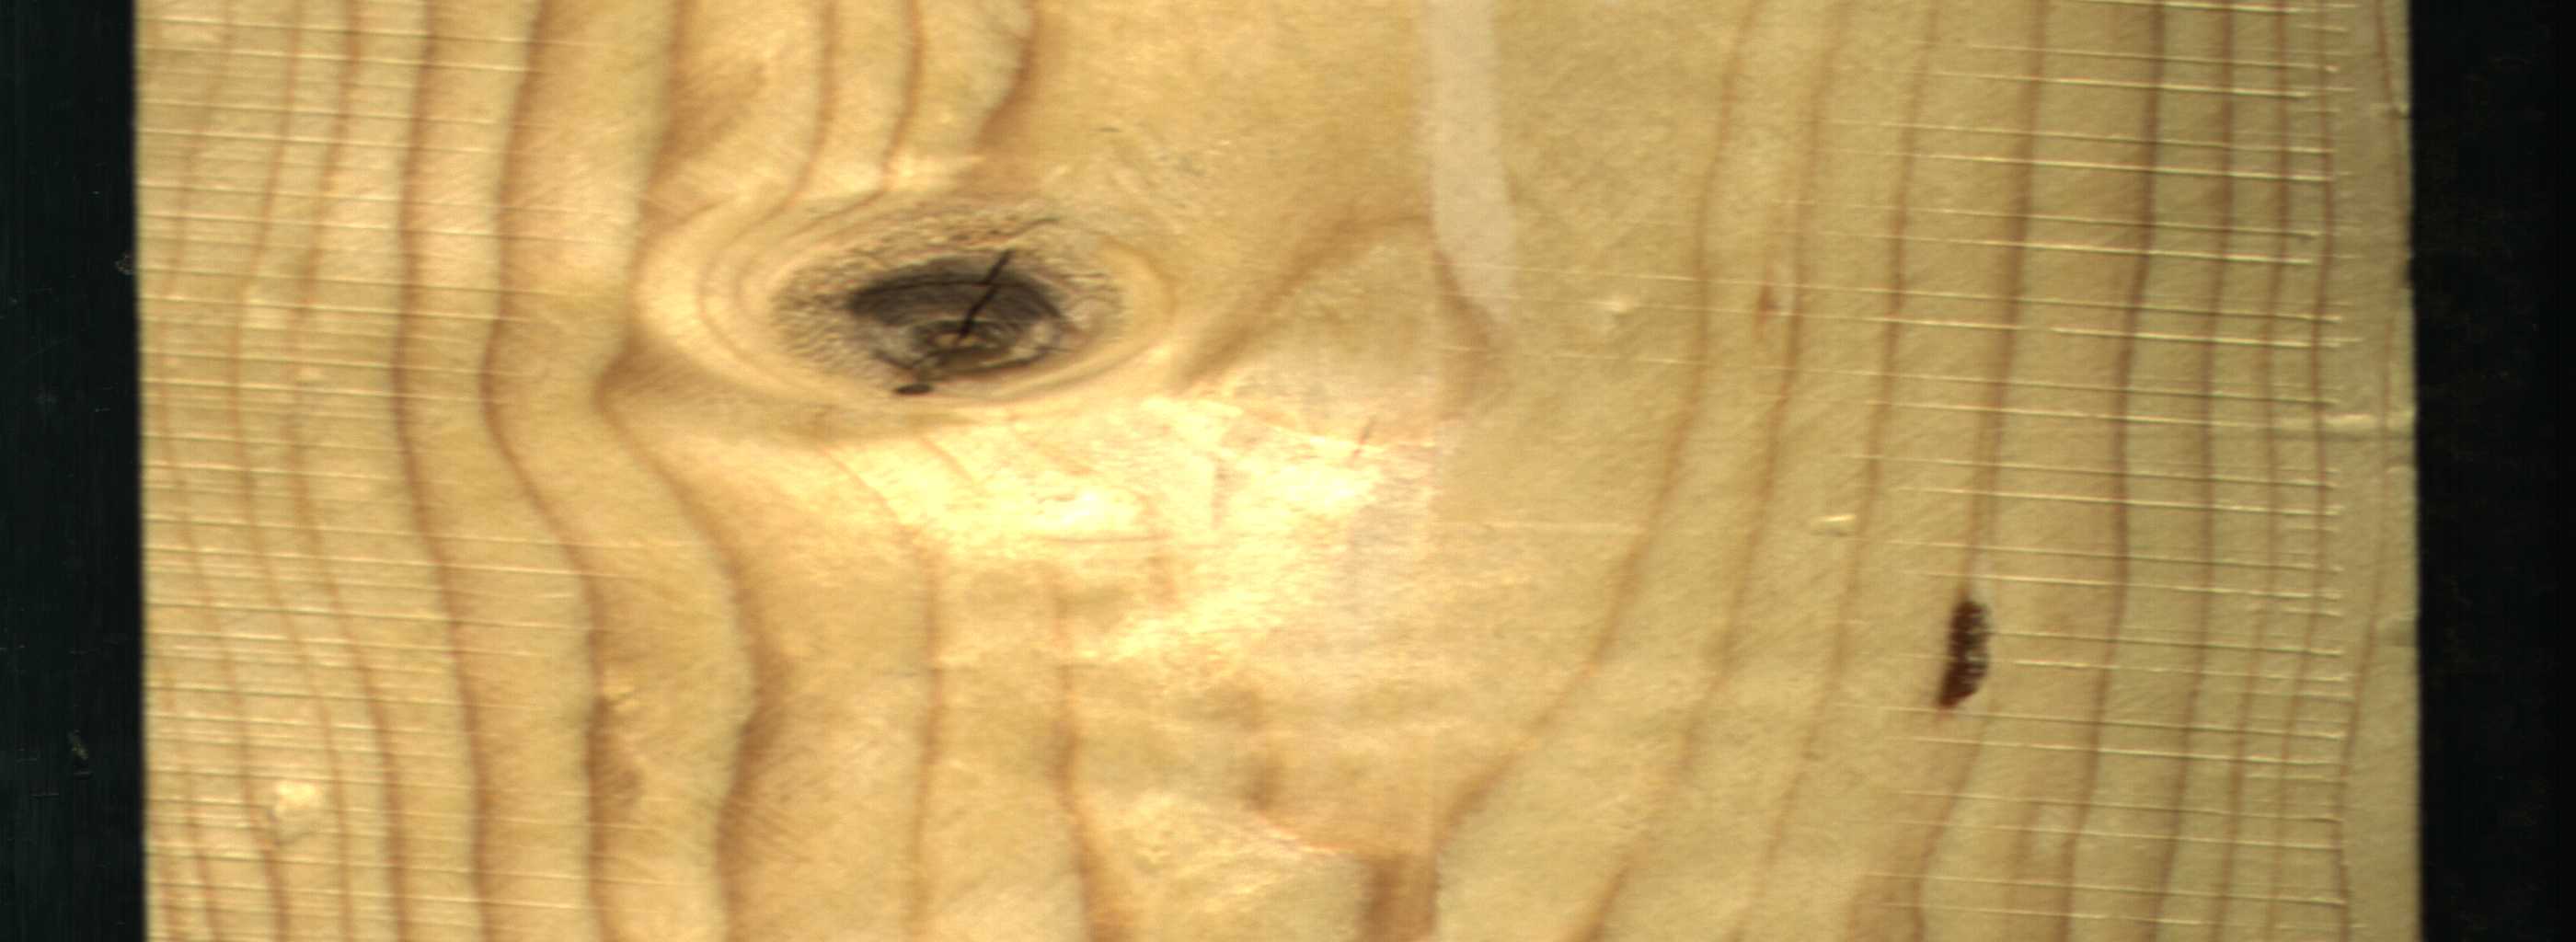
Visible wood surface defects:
resin
knot_with_crack